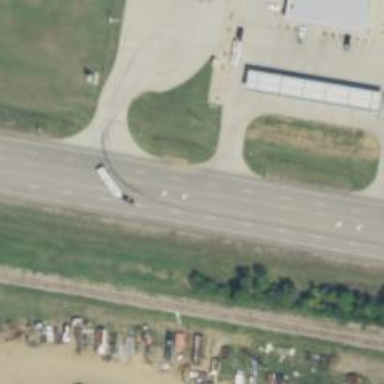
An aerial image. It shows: Trunk highway.